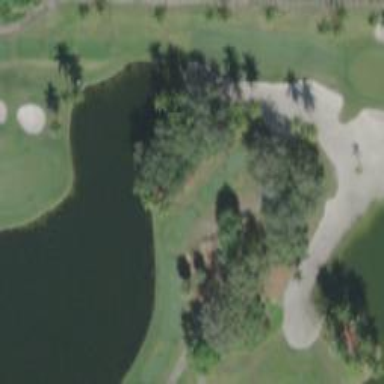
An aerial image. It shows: Path used for both walking and golf.